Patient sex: F
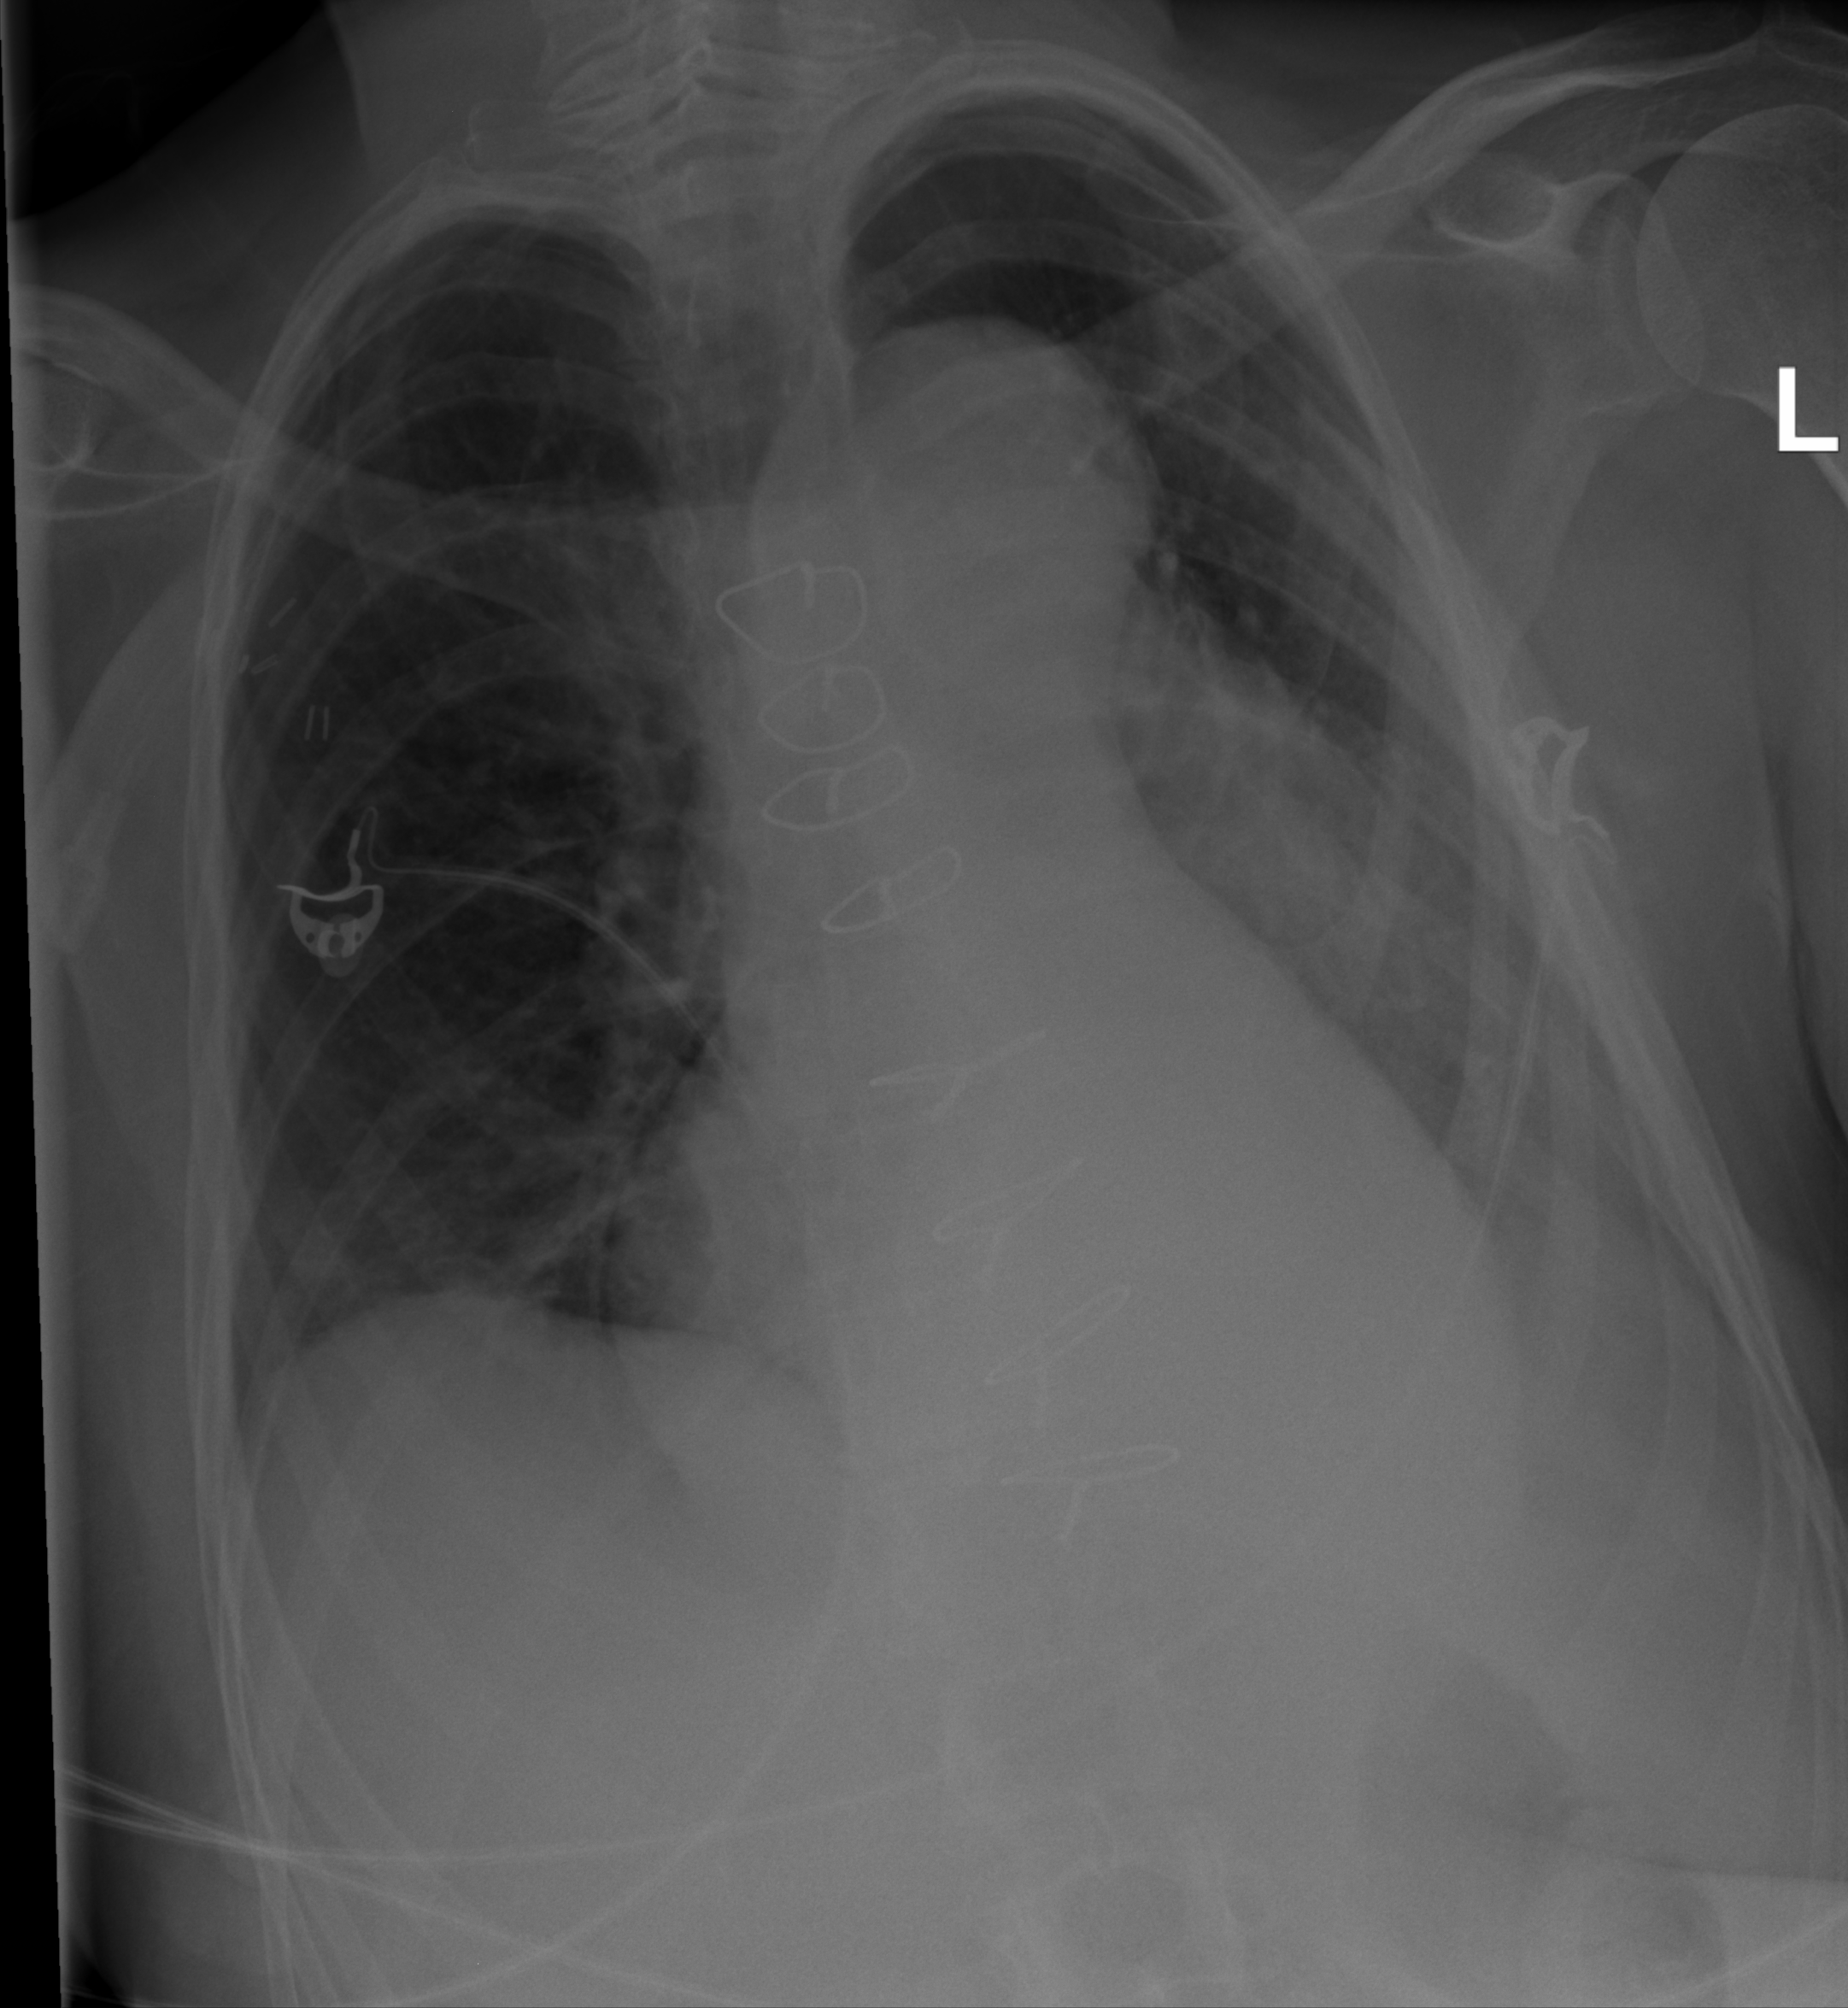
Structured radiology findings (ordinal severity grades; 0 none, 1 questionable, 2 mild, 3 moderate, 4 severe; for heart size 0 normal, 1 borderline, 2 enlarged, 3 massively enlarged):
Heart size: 2
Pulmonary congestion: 1
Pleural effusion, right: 0
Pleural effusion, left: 2
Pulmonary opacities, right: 2
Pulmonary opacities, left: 0
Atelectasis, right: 2
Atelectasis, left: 2